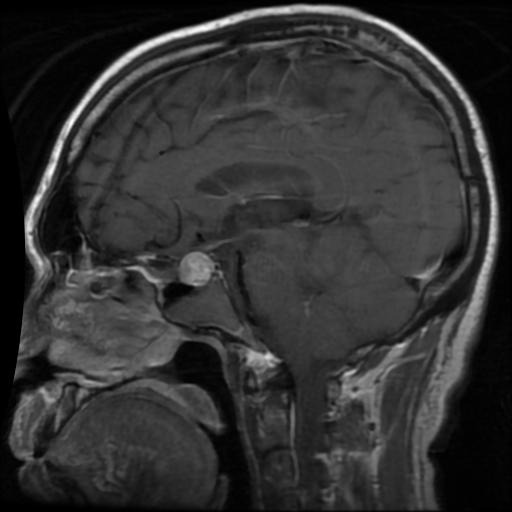
Label: pituitary